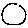
Label: circle